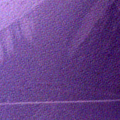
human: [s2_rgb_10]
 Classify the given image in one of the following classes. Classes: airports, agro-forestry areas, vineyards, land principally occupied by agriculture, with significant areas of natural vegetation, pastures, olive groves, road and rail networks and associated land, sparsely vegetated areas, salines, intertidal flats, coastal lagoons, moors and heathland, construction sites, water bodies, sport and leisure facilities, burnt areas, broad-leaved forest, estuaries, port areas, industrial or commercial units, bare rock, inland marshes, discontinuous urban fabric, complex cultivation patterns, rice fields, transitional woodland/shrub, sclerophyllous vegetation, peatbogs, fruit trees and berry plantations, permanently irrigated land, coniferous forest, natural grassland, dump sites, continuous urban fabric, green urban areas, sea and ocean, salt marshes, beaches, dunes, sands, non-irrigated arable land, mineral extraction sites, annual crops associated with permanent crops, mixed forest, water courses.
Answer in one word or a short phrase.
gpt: water bodies